Question: I am trying to make a levelplot (also displying contour lines) from the lattice package. I am having a couple of issues (described below).
MyData:
<URL>
'''
require(lattice)
require(latticeExtra)
require(xlsx)
#matrix to be plotted
growth.matrix<-as.matrix(read.xlsx("C:/Users/eckmannm/Dropbox/growth.matrix.stackoverflow.xlsx",sheetName="p4.pct",colIndex=2:8,startRow=3,endRow=15,header=FALSE))
#column values
TempRange<-as.numeric(c(0, 2, 4, 6, 8, 10, 12))
#row values
MeanTemp<-as.numeric(c(6, 7, 8, 9, 10, 11, 12, 13, 14, 15, 16, 17, 18))
#x and y axis labels
x.range<-as.numeric(c(6, 8, 10, 12, 14, 16, 18))
#color ramp
col.l <- colorRampPalette(c('red', 'orange', 'yellow', 'green', 'cyan', 'blue'))
colorplot<-
levelplot(
growth.matrix,
row.values=(MeanTemp),
column.values=(TempRange),
col.regions=col.l,
at=seq(from=0,to=1.01,length=100),
lattice.options=list(key=list(cex=4)),
panel = panel.2dsmoother,
scales=list((x=list(labels=MeanTemp)), y=list(labels=TempRange)),
colorkey=list(at=as.numeric(factor(c(seq(from=0, to=1, by=.20)))),
labels=as.character(c( "0", "20%", "40%", "60%", "80%", "100%")),
col=(col.l)))
contourplot<-
contourplot(
growth.matrix,
row.values=MeanTemp,
column.values=TempRange,
at=seq(from=0, to=1.01, by=.2),
panel=panel.2dsmoother,
label.style=("flat"),
lwd=2,
labels=(list(cex=1.5,labels=(c("0", "20%", "40%", "60%", "80%", "100%")))))
(final.plot= (colorplot + contourplot))
>> dput(head(growth.matrix))
structure(c(0.117236699239957, NA, 0.416693811074919, NA, 0.776134455117953,
NA, NA, 0.263952225841477, NA, 0.582491856677524, NA, 0.855917480998914,
NA, NA, 0.423344191096634, NA, 0.6792888165038, NA, NA, NA, NA,
0.5164223669924, NA, 0.698561346362649, NA, NA, NA, NA, 0.534989142236699,
NA, NA, NA, NA, NA, NA, 0.507193268186754, NA, NA, NA, NA, NA,
NA), .Dim = 6:7, .Dimnames = list(NULL, c("X2", "X3", "X4", "X5",
"X6", "X7", "X8")))
'''

1) I would really like to remove the vertical white border at the edge of the colored region (between the axis labels and the graph).
2) I would like the legend to have discrete labels, with different breakpoints than the color
3) For some reason the contour line labels are plotted off of the graph???
Any help would be greatly appreciated! Thanks in advance.
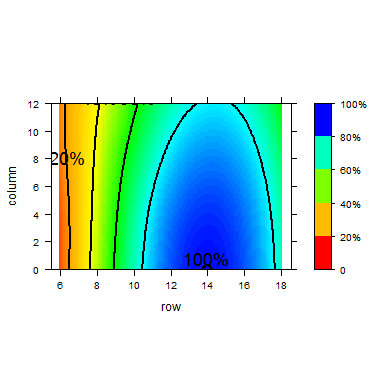
Answer: > I would really like to remove the vertical white border at the edge of the colored region (between the axis labels and the graph).
Add 'xlim=c(6,18)' to your 'levelplot' call
---
> I would like the legend to have discrete labels, with different breakpoints than the color
From '?levelplot':
> : numeric vector specifying where the colors change. must be of length 1 more than the col vector.: a character vector for labelling the at values, or more commonly, a list describing characteristics of the labels. This list may include components labels, at, cex, col, rot, font, fontface and fontfamily.
So, essentially you can set 'colorkey' as:
'''
colorkey=list(at=seq(0, 1, 0.2),
labels=list(at=c(0, 0.3, 0.6, 0.9),
labels=c("none", "a bit", "a bit more", "a lot"))
'''
Note that there is no need to use 'factor', 'as.numeric' or 'as.character', so I removed them.
---
> 3) For some reason the contour line labels are plotted off of the graph???
Always from the help page:
> : Typically a logical indicating whether contour lines should be labelled, but other possibilities for more sophisticated control exists. Details are documented in the help page for panel.levelplot, to which this argument is passed on unchanged. That help page also documents the label.style argument, which affects how the labels are rendered
And, in '?panel.levelplot' we find that:
> : Controls how label positions and rotation are determined. A value of "flat" causes the label to be positioned where the contour is flattest, and the label is not rotated. A value of "align" causes the label to be drawn as far from the boundaries as possible, and the label is rotated to align with the contour at that point. The default is to mix these approaches, preferring the flattest location unless it is too close to the boundaries.
I think for your specific data the mixed (default) solution works best. The easiest thing is to remove the 'label.style' parameter from the 'contourplot' call altogether.
The same manual page also helps in styling the labels.